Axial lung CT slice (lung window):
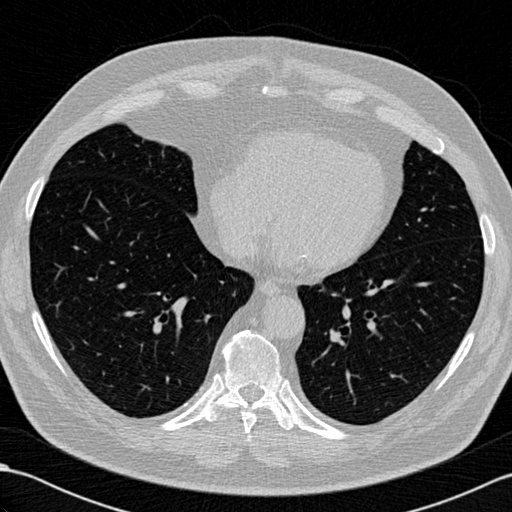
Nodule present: no